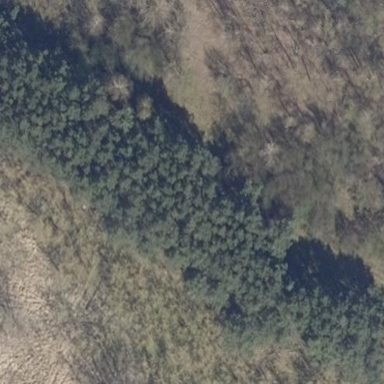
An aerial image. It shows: Forest area predominantly covered with needle-leaved trees.